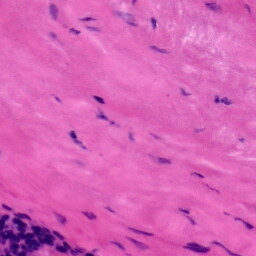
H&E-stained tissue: Tonsil